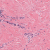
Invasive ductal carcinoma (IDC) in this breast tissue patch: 0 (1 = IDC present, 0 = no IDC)